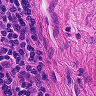
Metastatic tissue present: no